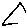
Label: hexagon